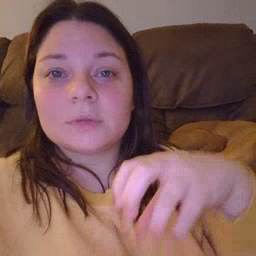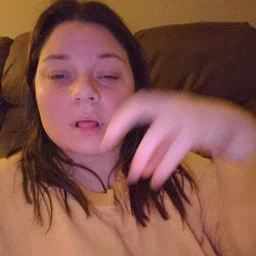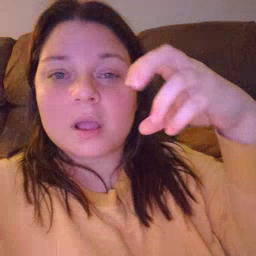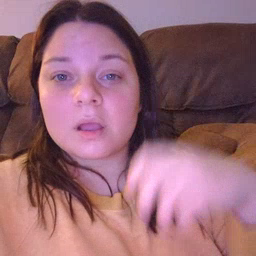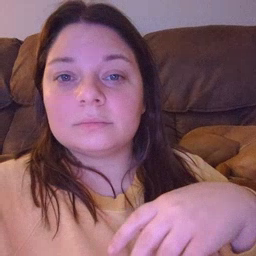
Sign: cloud